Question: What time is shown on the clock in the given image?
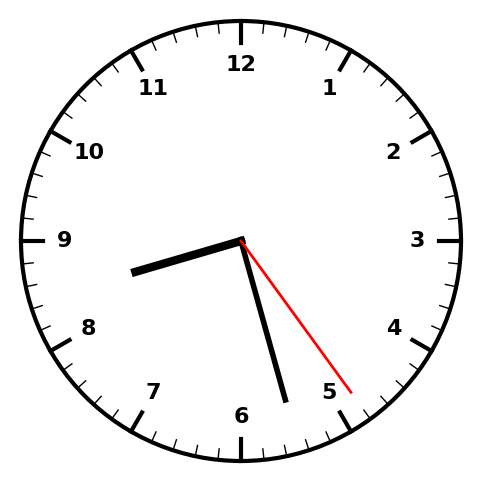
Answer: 08:27:24